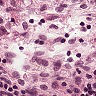
Metastatic tissue present: no